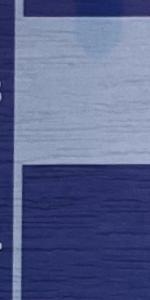
Label: Empty